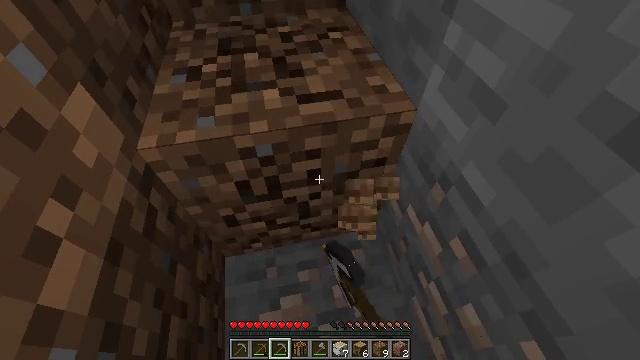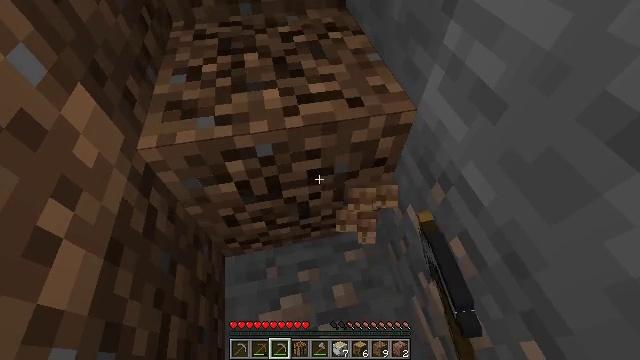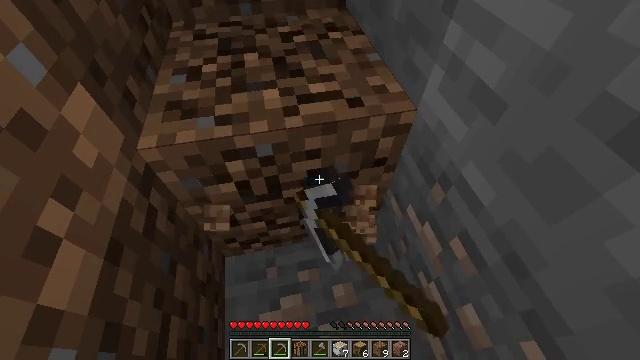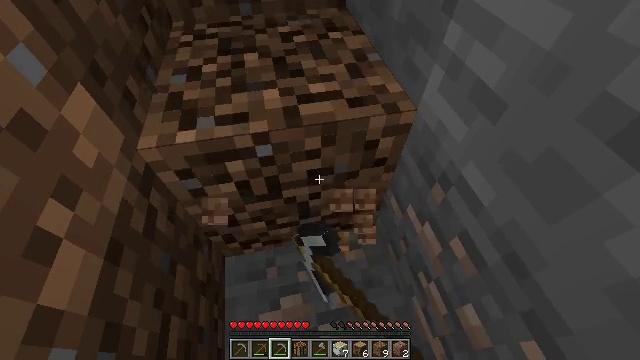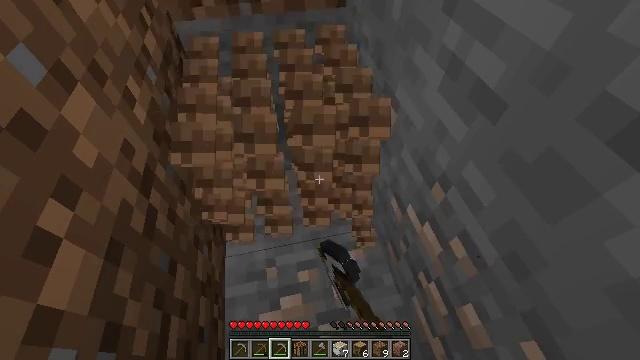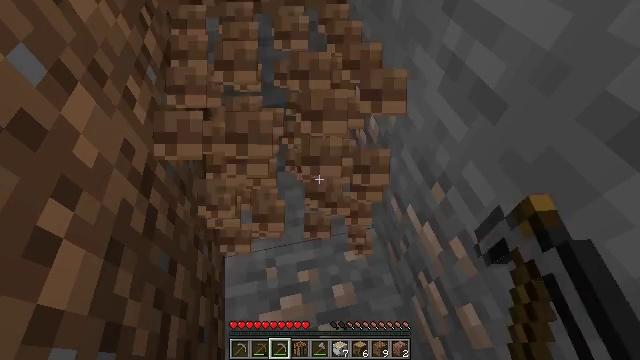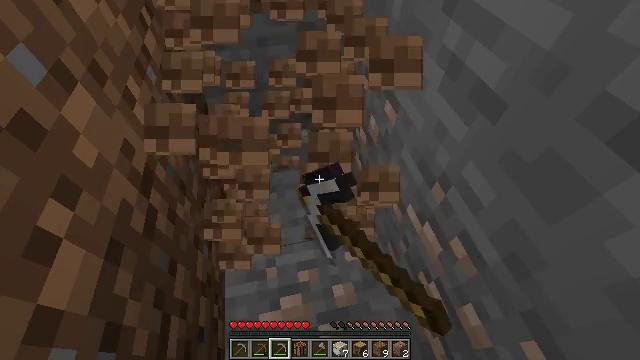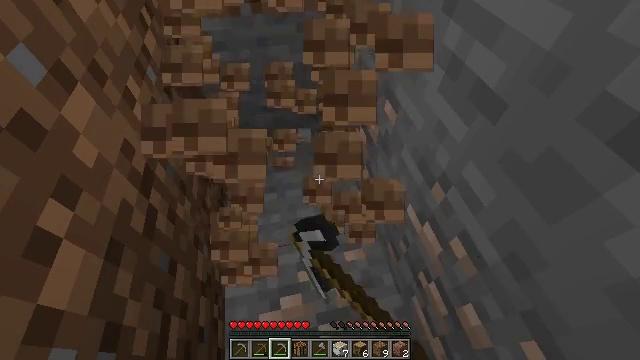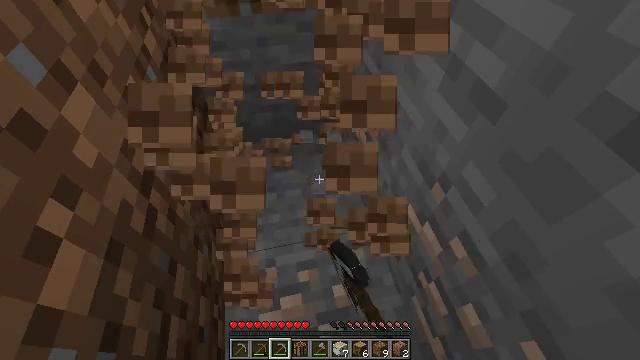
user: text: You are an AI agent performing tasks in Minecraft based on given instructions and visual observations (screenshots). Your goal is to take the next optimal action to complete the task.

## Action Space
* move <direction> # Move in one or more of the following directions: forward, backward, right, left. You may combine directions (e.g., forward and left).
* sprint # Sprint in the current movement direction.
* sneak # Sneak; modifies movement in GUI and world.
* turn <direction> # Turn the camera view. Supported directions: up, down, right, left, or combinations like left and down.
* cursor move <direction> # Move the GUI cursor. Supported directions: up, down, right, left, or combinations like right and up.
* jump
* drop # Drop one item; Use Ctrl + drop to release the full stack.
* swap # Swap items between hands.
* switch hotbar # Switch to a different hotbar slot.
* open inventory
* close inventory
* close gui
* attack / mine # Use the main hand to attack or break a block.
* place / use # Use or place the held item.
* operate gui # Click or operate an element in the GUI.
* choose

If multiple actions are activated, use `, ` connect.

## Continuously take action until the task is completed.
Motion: motion action
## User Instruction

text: Gather dirt.
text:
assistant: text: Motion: attack / mine
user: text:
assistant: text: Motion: attack / mine
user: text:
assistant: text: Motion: attack / mine
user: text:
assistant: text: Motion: attack / mine
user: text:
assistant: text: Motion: attack / mine
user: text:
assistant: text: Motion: attack / mine
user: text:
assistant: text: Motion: attack / mine
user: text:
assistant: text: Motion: attack / mine
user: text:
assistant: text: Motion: attack / mine